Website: lowes
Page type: billing-address
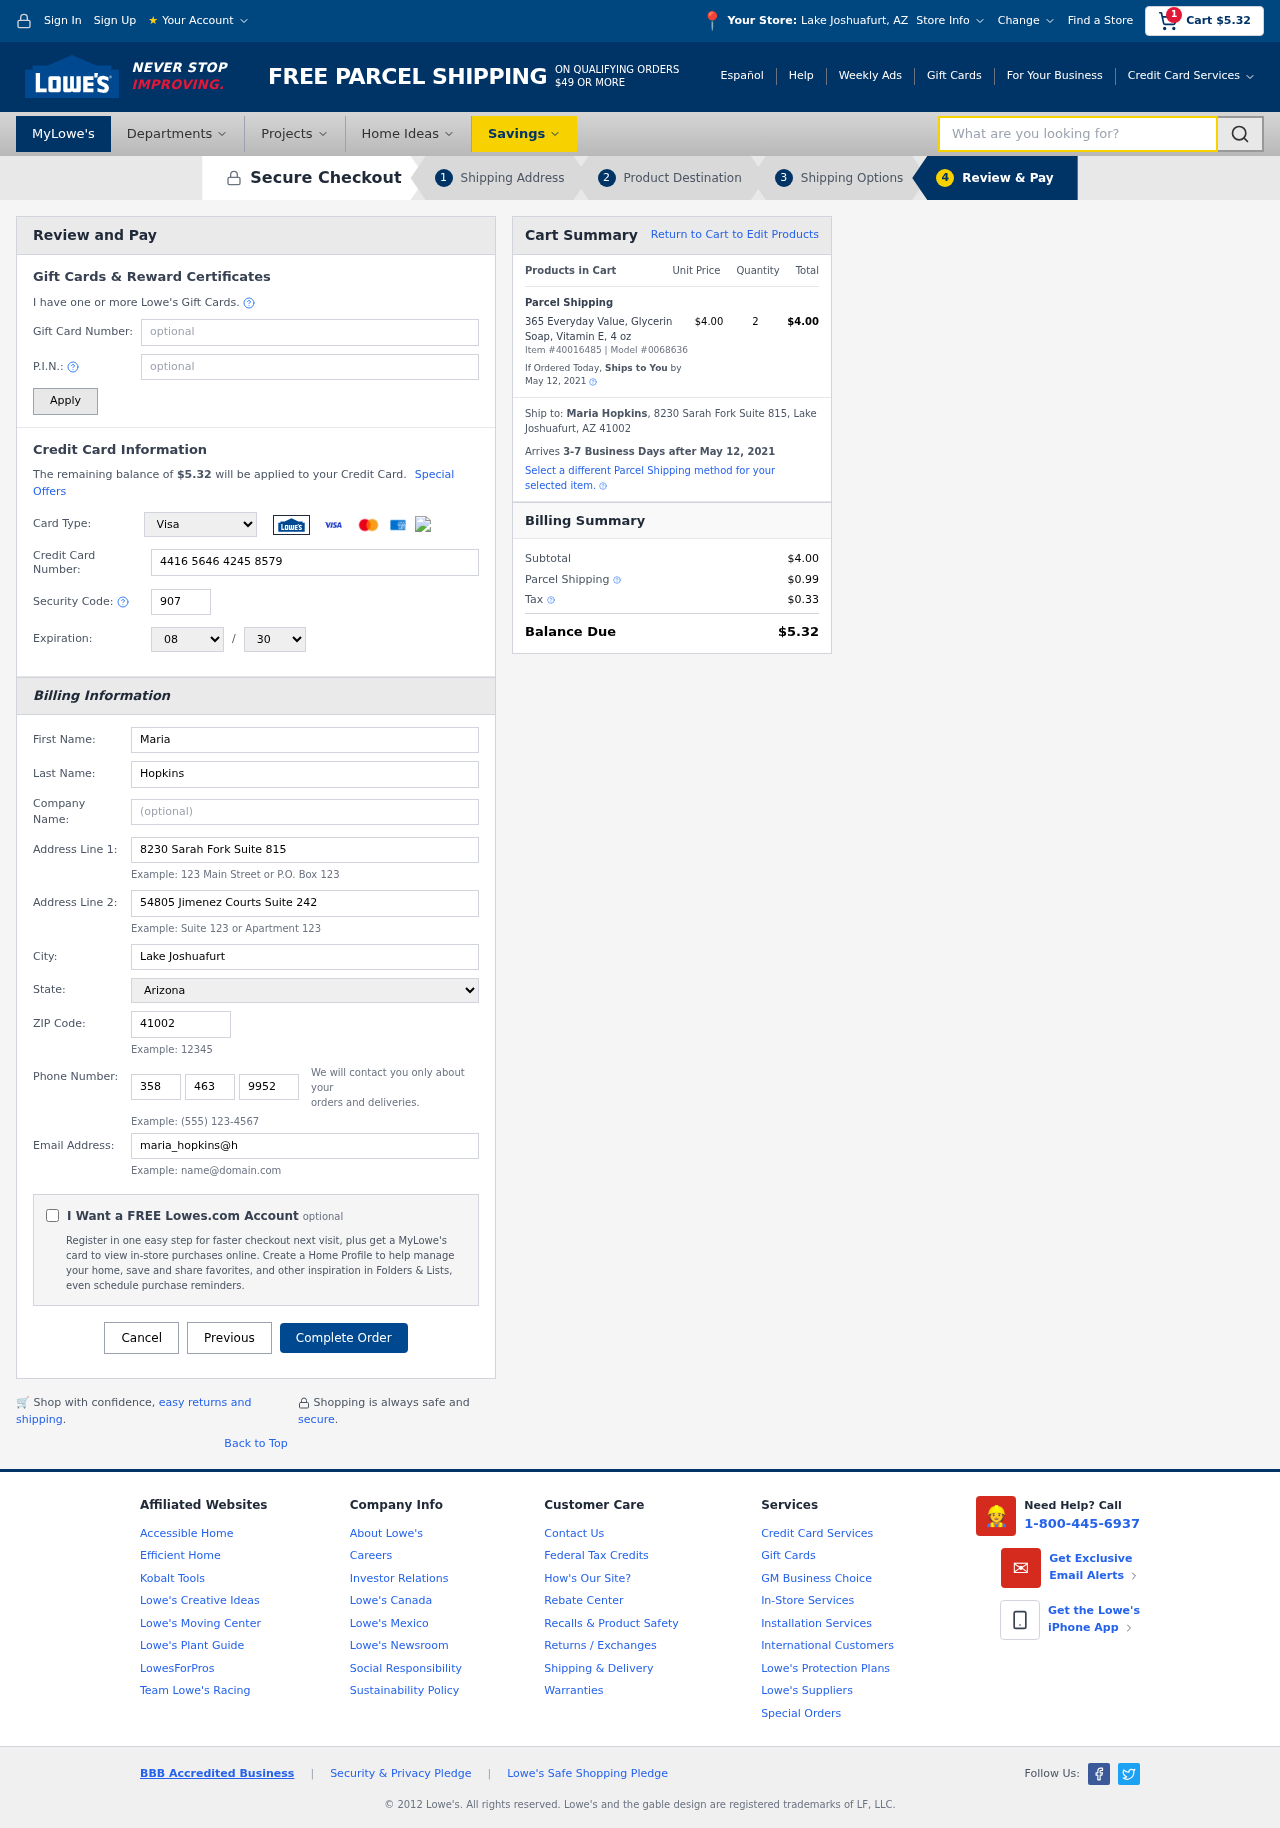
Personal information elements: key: PII_CARD_CVV
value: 907
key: PII_CARD_EXPIRY_MONTH
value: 08
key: PII_CARD_EXPIRY_YEAR
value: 30
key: PII_CARD_NUMBER
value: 4416 5646 4245 8579
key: PII_CARD_TYPE
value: Visa
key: PII_CITY
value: Lake Joshuafurt
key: PII_CITY_STATE
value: Lake Joshuafurt, AZ
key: PII_EMAIL
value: maria_hopkins@hotmail.com
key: PII_FIRSTNAME
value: Maria
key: PII_FULLNAME
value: Maria Hopkins
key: PII_LASTNAME
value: Hopkins
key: PII_PHONE_AREA
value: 358
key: PII_PHONE_PREFIX
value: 463
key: PII_PHONE_SUFFIX
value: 9952
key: PII_POSTCODE
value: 41002
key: PII_STATE
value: Arizona
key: PII_STREET
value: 8230 Sarah Fork Suite 815
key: PII_STREET2
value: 54805 Jimenez Courts Suite 242
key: PII_CITY_STATE_ZIP
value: Lake Joshuafurt, AZ 41002
Product elements: key: PRODUCT1_NAME
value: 365 Everyday Value, Glycerin Soap, Vitamin E, 4 oz
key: PRODUCT1_PRICE
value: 4
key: PRODUCT1_QUANTITY
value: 2
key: PRODUCT_ITEM_NUMBER
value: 40016485
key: PRODUCT_MODEL_NUMBER
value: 0068636
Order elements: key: ORDER_SUBTOTAL
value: $5.32
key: ORDER_TOTAL
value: $5.32
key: ORDER_SHIPPING_DATE
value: May 12, 2021
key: ORDER_SUBTOTAL
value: $4.00
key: ORDER_DELIVERY_DATE
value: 3-7 Business Days after May 12, 2021
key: ORDER_SHIPPING_DATE2
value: May 12, 2021
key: ORDER_SUBTOTAL2
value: $4.00
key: ORDER_SHIPPING_COST
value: $0.99
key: ORDER_TAX
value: $0.33
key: ORDER_TOTAL2
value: $5.32
Search elements: key: HEADER_SEARCH
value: What are you looking for?